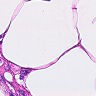
Metastatic tissue present: no